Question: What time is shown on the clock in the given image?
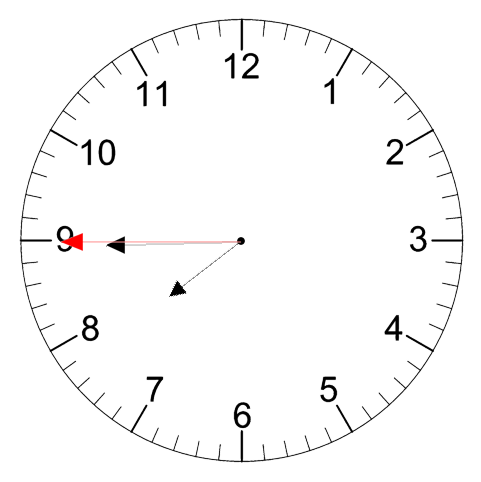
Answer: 07:44:45